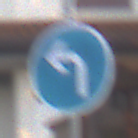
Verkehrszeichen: VorgeschriebeneFahrtrichtungLinks
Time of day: SunriseSunset
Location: Outdoor (Urban)
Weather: Clear
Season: NotSpecified
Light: Natural